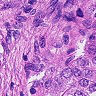
Metastatic tissue present: yes